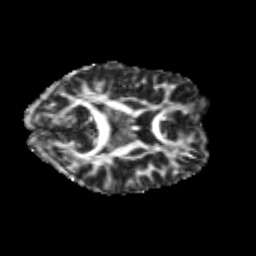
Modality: FA
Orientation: axial
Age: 19
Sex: female
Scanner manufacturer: siemens
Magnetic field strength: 3 T
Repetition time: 3.5 s
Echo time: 0.113 s